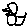
Label: bird